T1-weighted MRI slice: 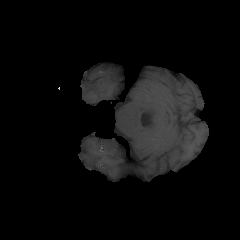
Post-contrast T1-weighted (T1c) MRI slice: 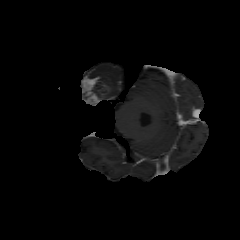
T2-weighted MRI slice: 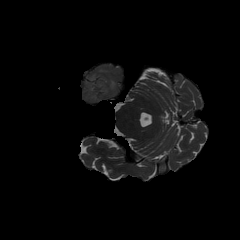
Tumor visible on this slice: yes